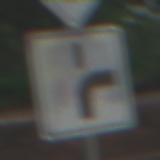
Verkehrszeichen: VerlaufVorfahrtsstrasse8
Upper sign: Vorfahrtsstrasse
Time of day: MorningAfternoon
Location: Outdoor (Urban)
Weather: PartlyCloudy
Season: NotSpecified
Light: Natural